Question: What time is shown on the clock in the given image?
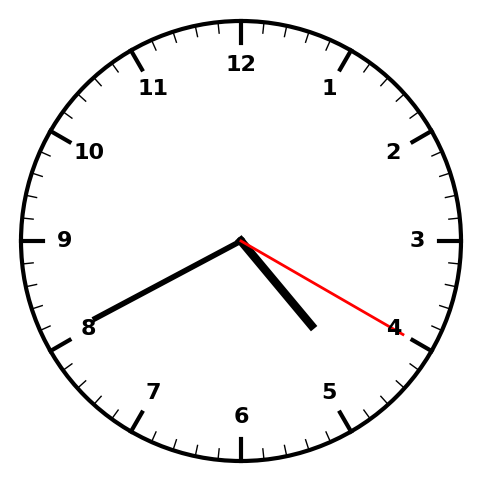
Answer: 04:40:20